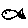
Label: fish